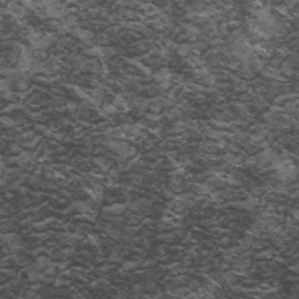
Label: frost